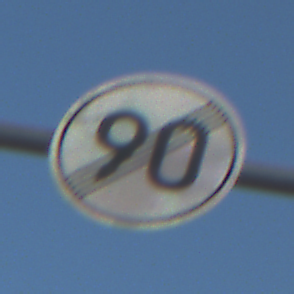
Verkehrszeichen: EndeGeschwindigkeit90
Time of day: MorningAfternoon
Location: Outdoor (RoadRail)
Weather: Clear
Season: NotSpecified
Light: Natural